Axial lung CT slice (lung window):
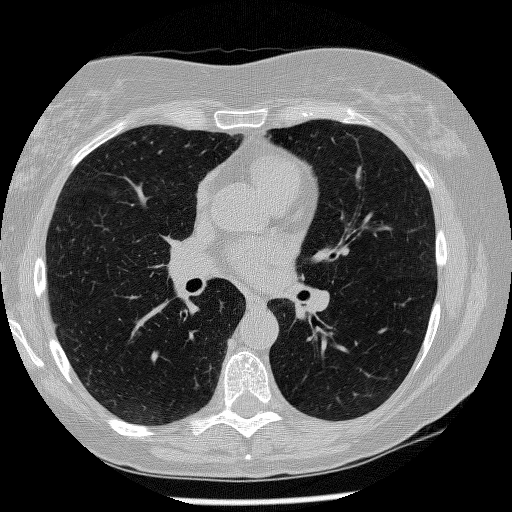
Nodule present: no